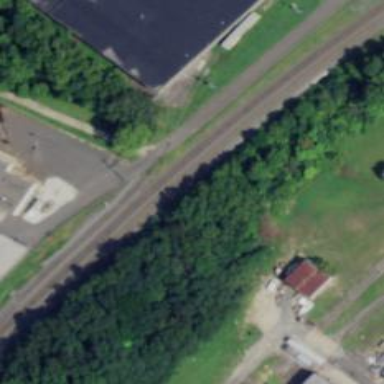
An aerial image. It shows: Railway spur service.